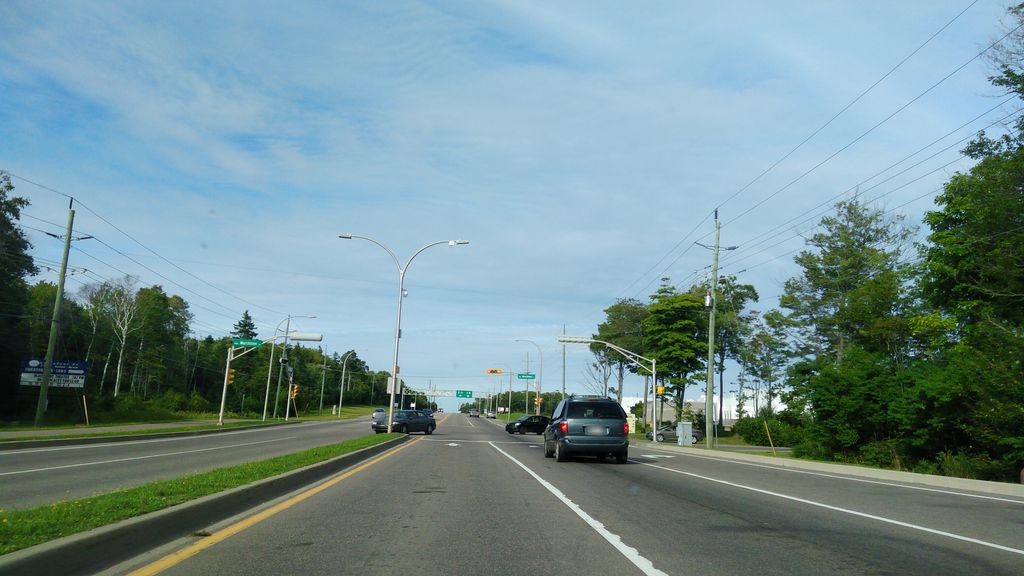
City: charlottetown